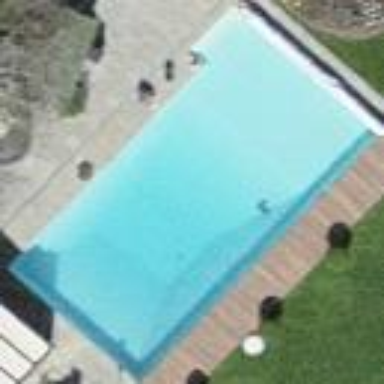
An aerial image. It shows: Swimming pool located in leisure land.